Question: I am new to Stack Overflow and C++ programming and I have come to a problem when trying to make a basic application to start learning C++. The problem I am having is that I am trying to make a table like:

so that I can store some fields/values for my application to function but when searching I couldn't find what I was looking for, is this in the WinApi or do I have to make it myself?
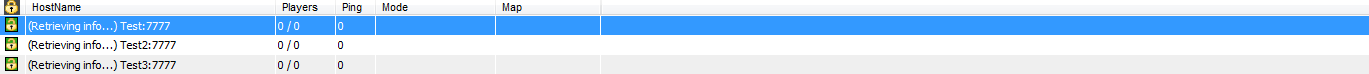
Answer: 1 storing data and viewing it usually required different approaches
2 if you are looking for table-like GUI widget then List View (with report style) may be useful, see <URL>